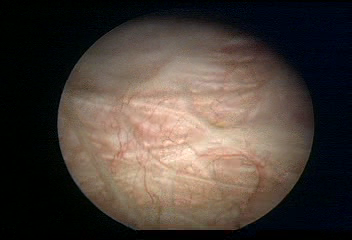
Modality: WLC
Class: Normal mucosa
Bladder cancer association: No